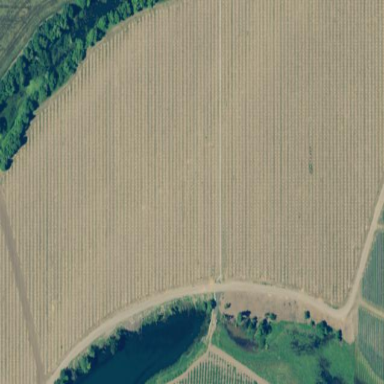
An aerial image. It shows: Orchard.